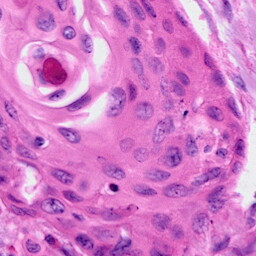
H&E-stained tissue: Cervix